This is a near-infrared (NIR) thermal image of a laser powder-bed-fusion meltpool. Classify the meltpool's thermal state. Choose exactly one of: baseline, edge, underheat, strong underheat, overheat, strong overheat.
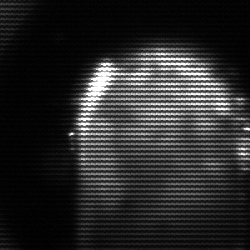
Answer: baseline